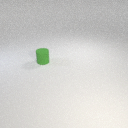
small green rubber cylinder